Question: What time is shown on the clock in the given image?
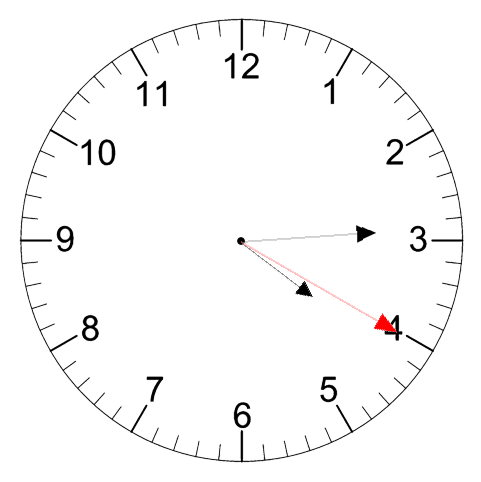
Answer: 04:14:20